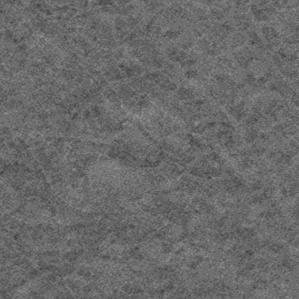
Label: frost